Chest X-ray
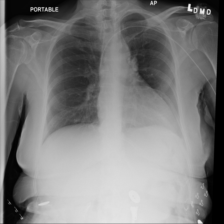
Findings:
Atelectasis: negative
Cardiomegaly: negative
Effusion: negative
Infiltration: negative
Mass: negative
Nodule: negative
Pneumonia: negative
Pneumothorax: negative
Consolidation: negative
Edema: negative
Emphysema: negative
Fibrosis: negative
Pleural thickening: negative
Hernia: negative